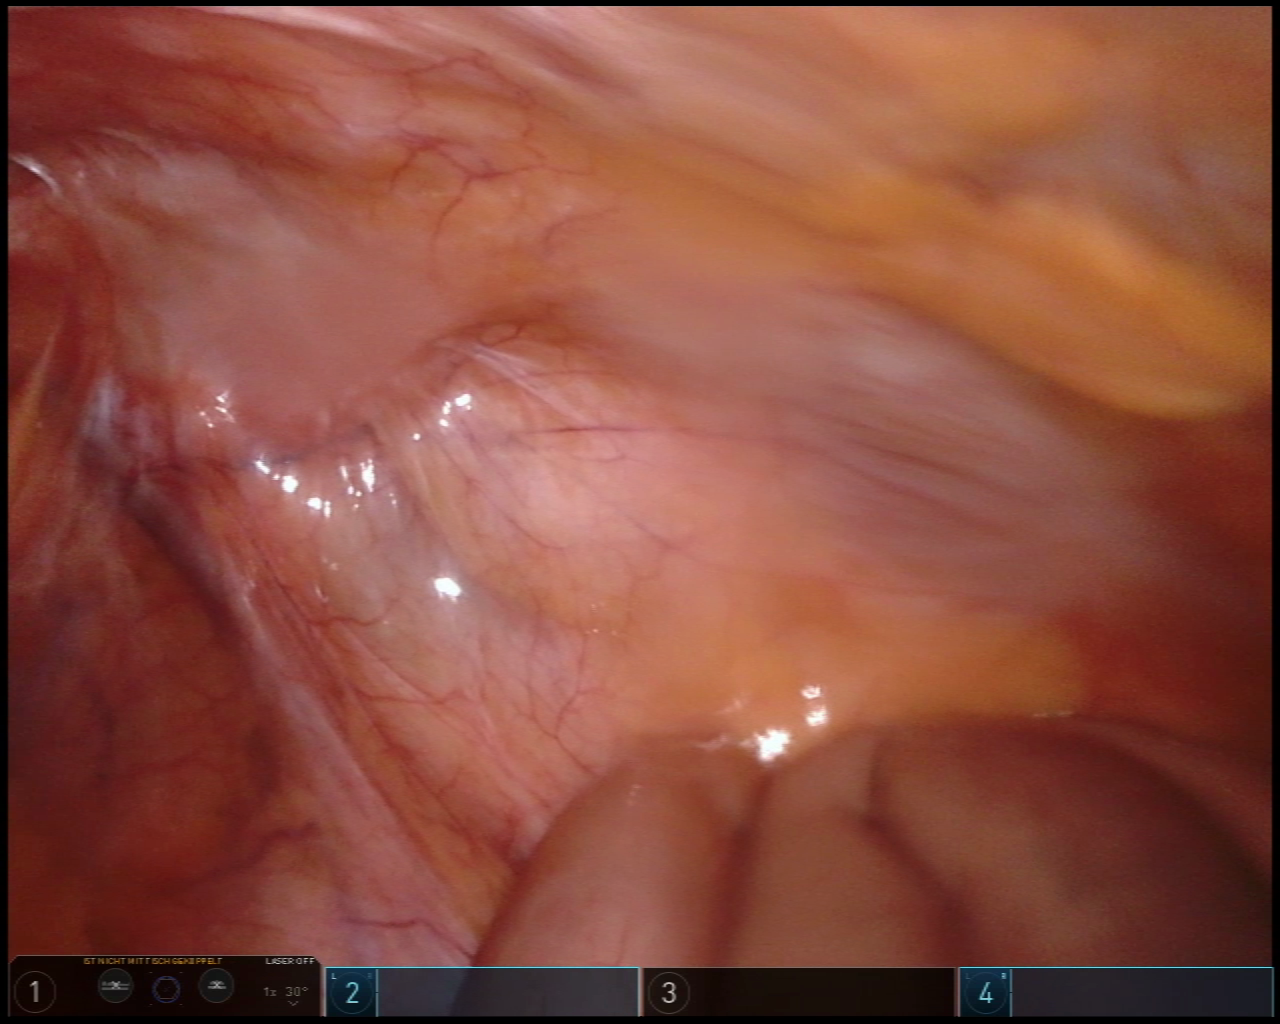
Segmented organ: small_intestine
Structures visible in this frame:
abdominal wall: yes
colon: no
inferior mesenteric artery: no
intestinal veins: no
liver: no
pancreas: no
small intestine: yes
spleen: no
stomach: no
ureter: no
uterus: no
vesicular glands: no